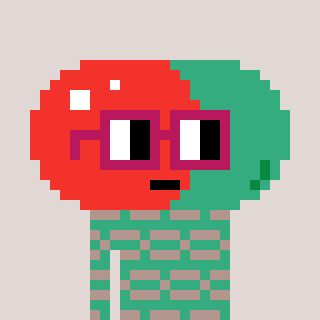
a pixel art character with square dark red glasses, a pill-shaped head and a teal-colored body on a warm background